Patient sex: F
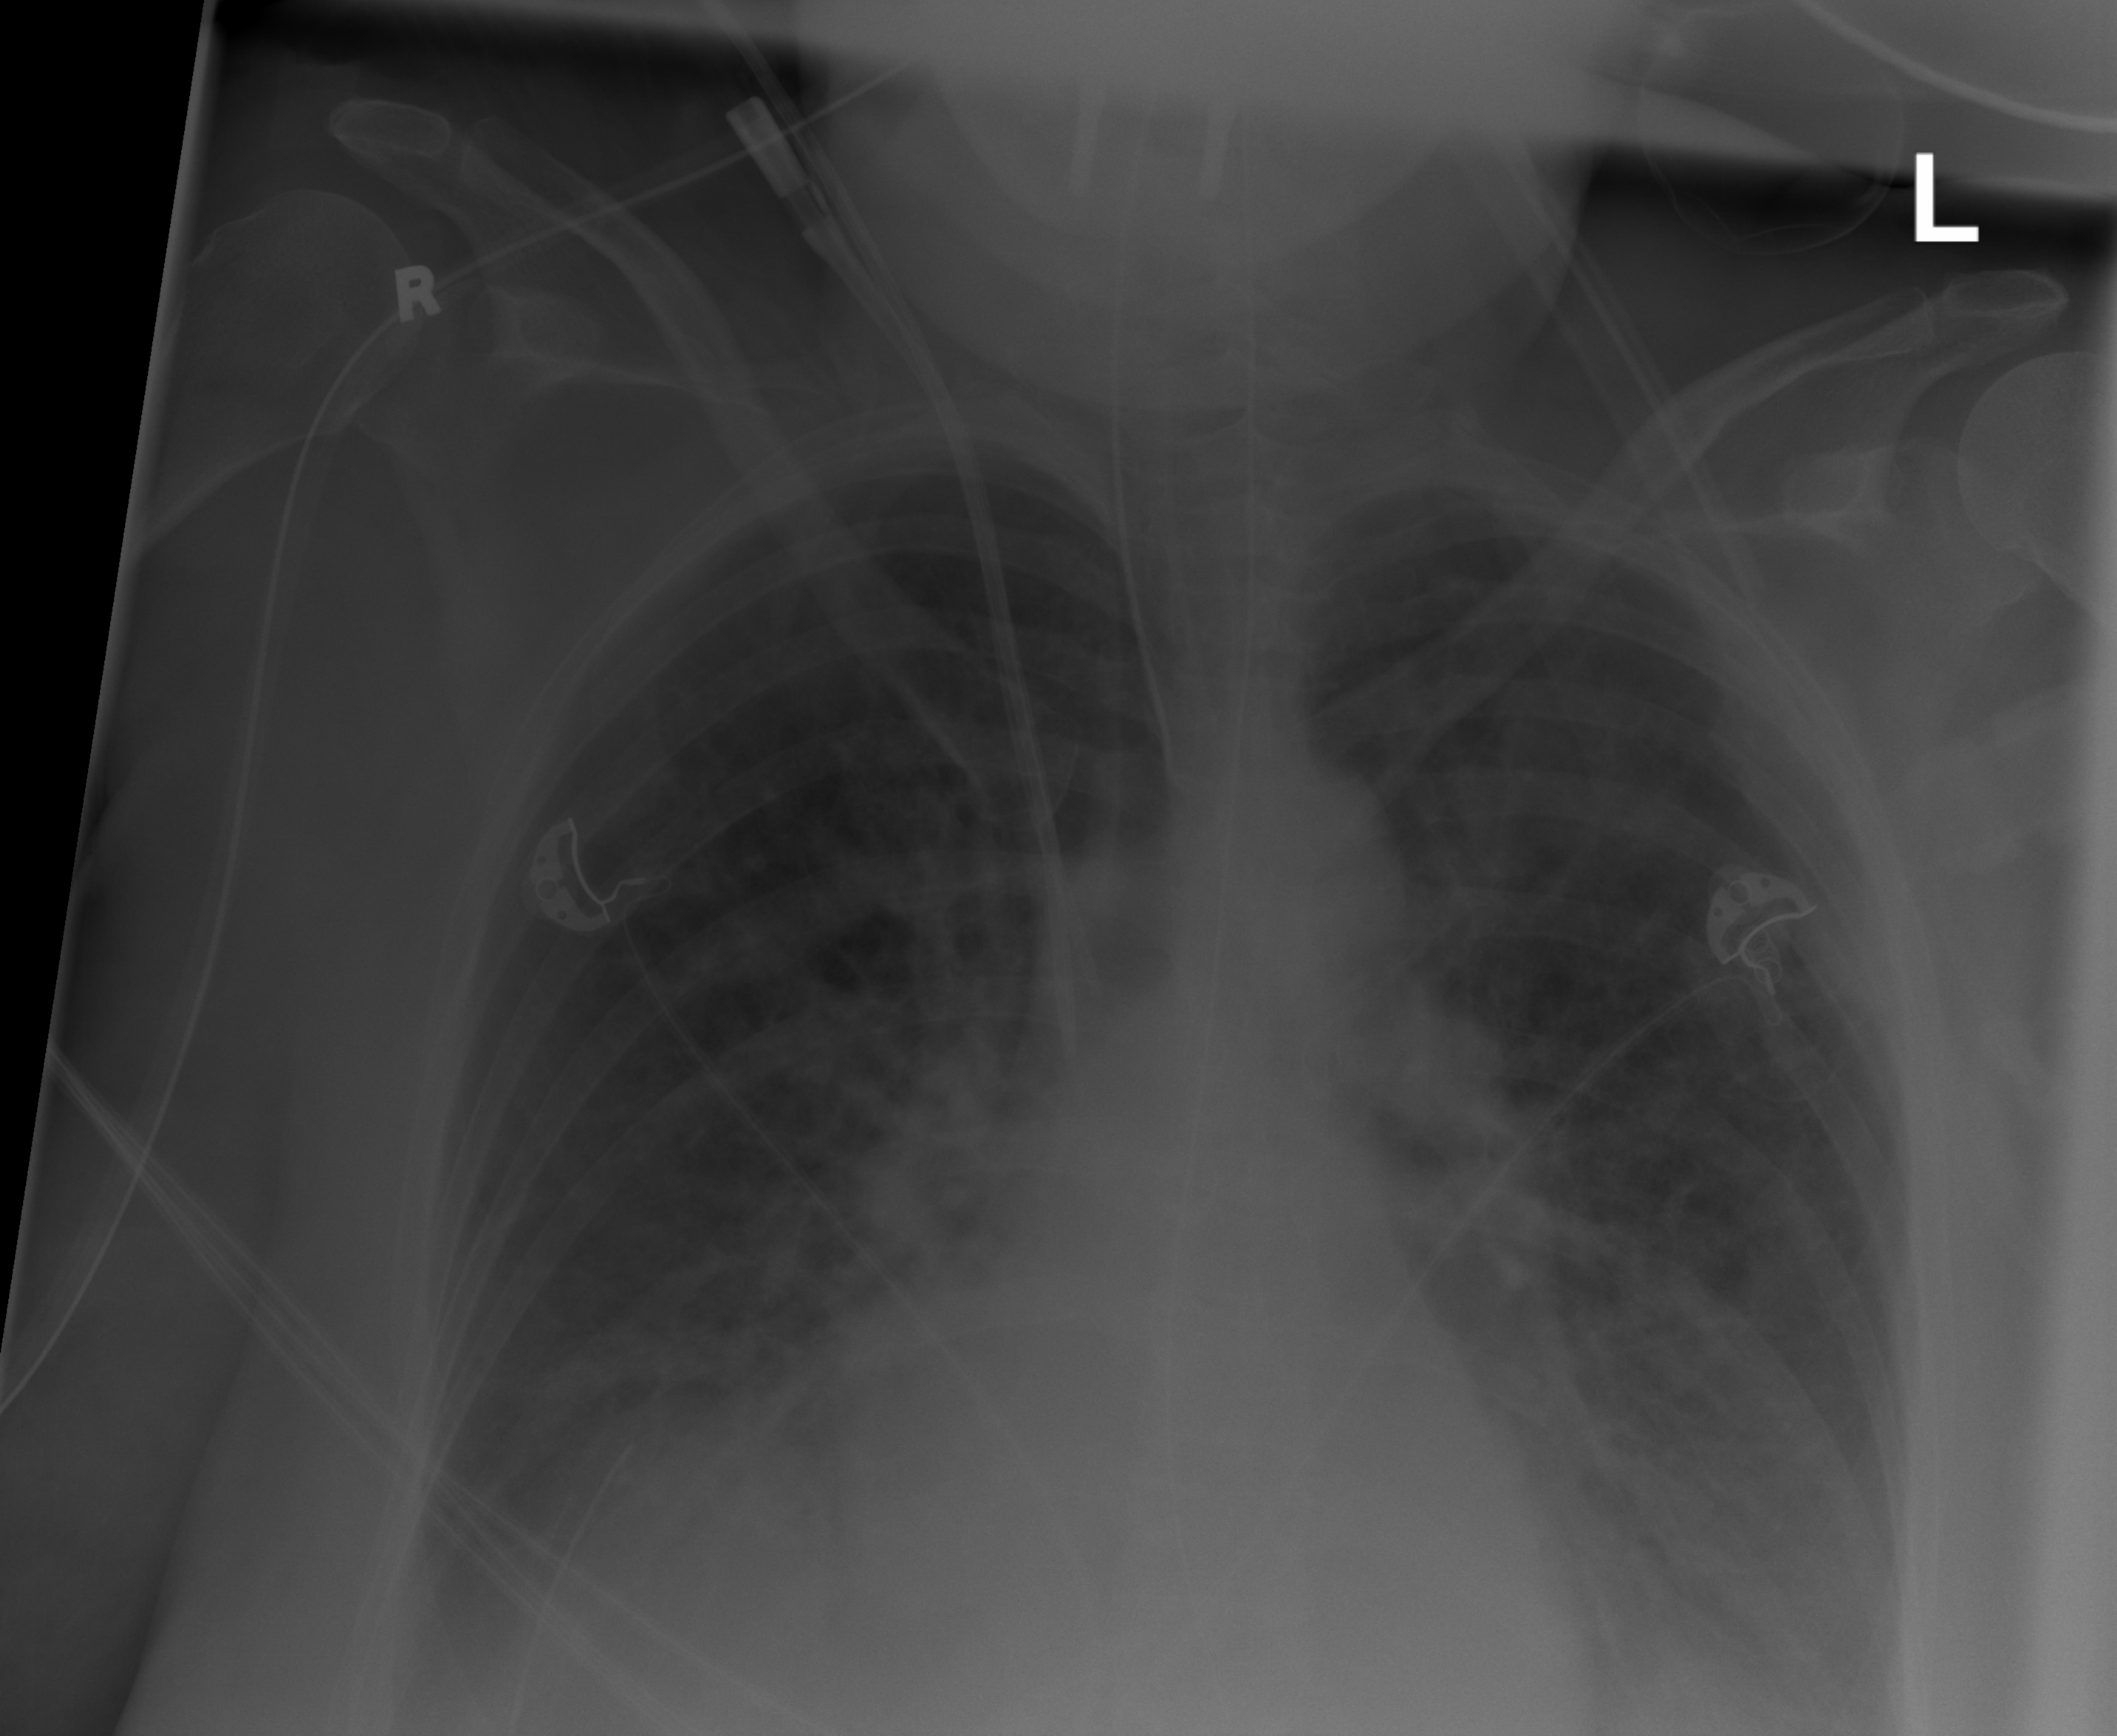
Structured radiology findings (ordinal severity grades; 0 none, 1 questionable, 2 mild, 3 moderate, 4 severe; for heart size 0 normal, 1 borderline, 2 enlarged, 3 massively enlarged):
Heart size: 1
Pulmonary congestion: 2
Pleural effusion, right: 0
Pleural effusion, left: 0
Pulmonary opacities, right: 2
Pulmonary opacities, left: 2
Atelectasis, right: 2
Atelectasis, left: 2